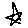
Label: star